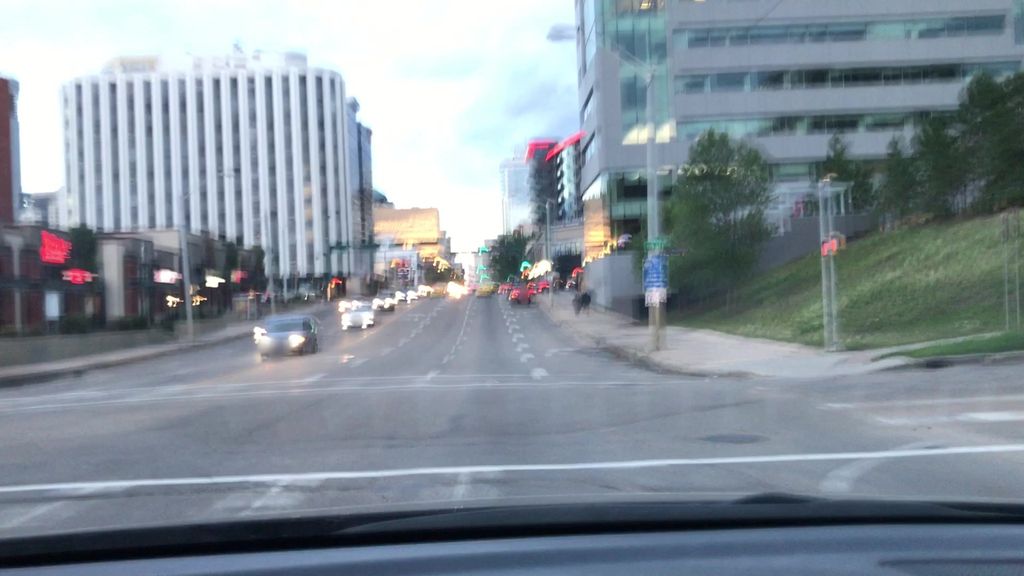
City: edmonton